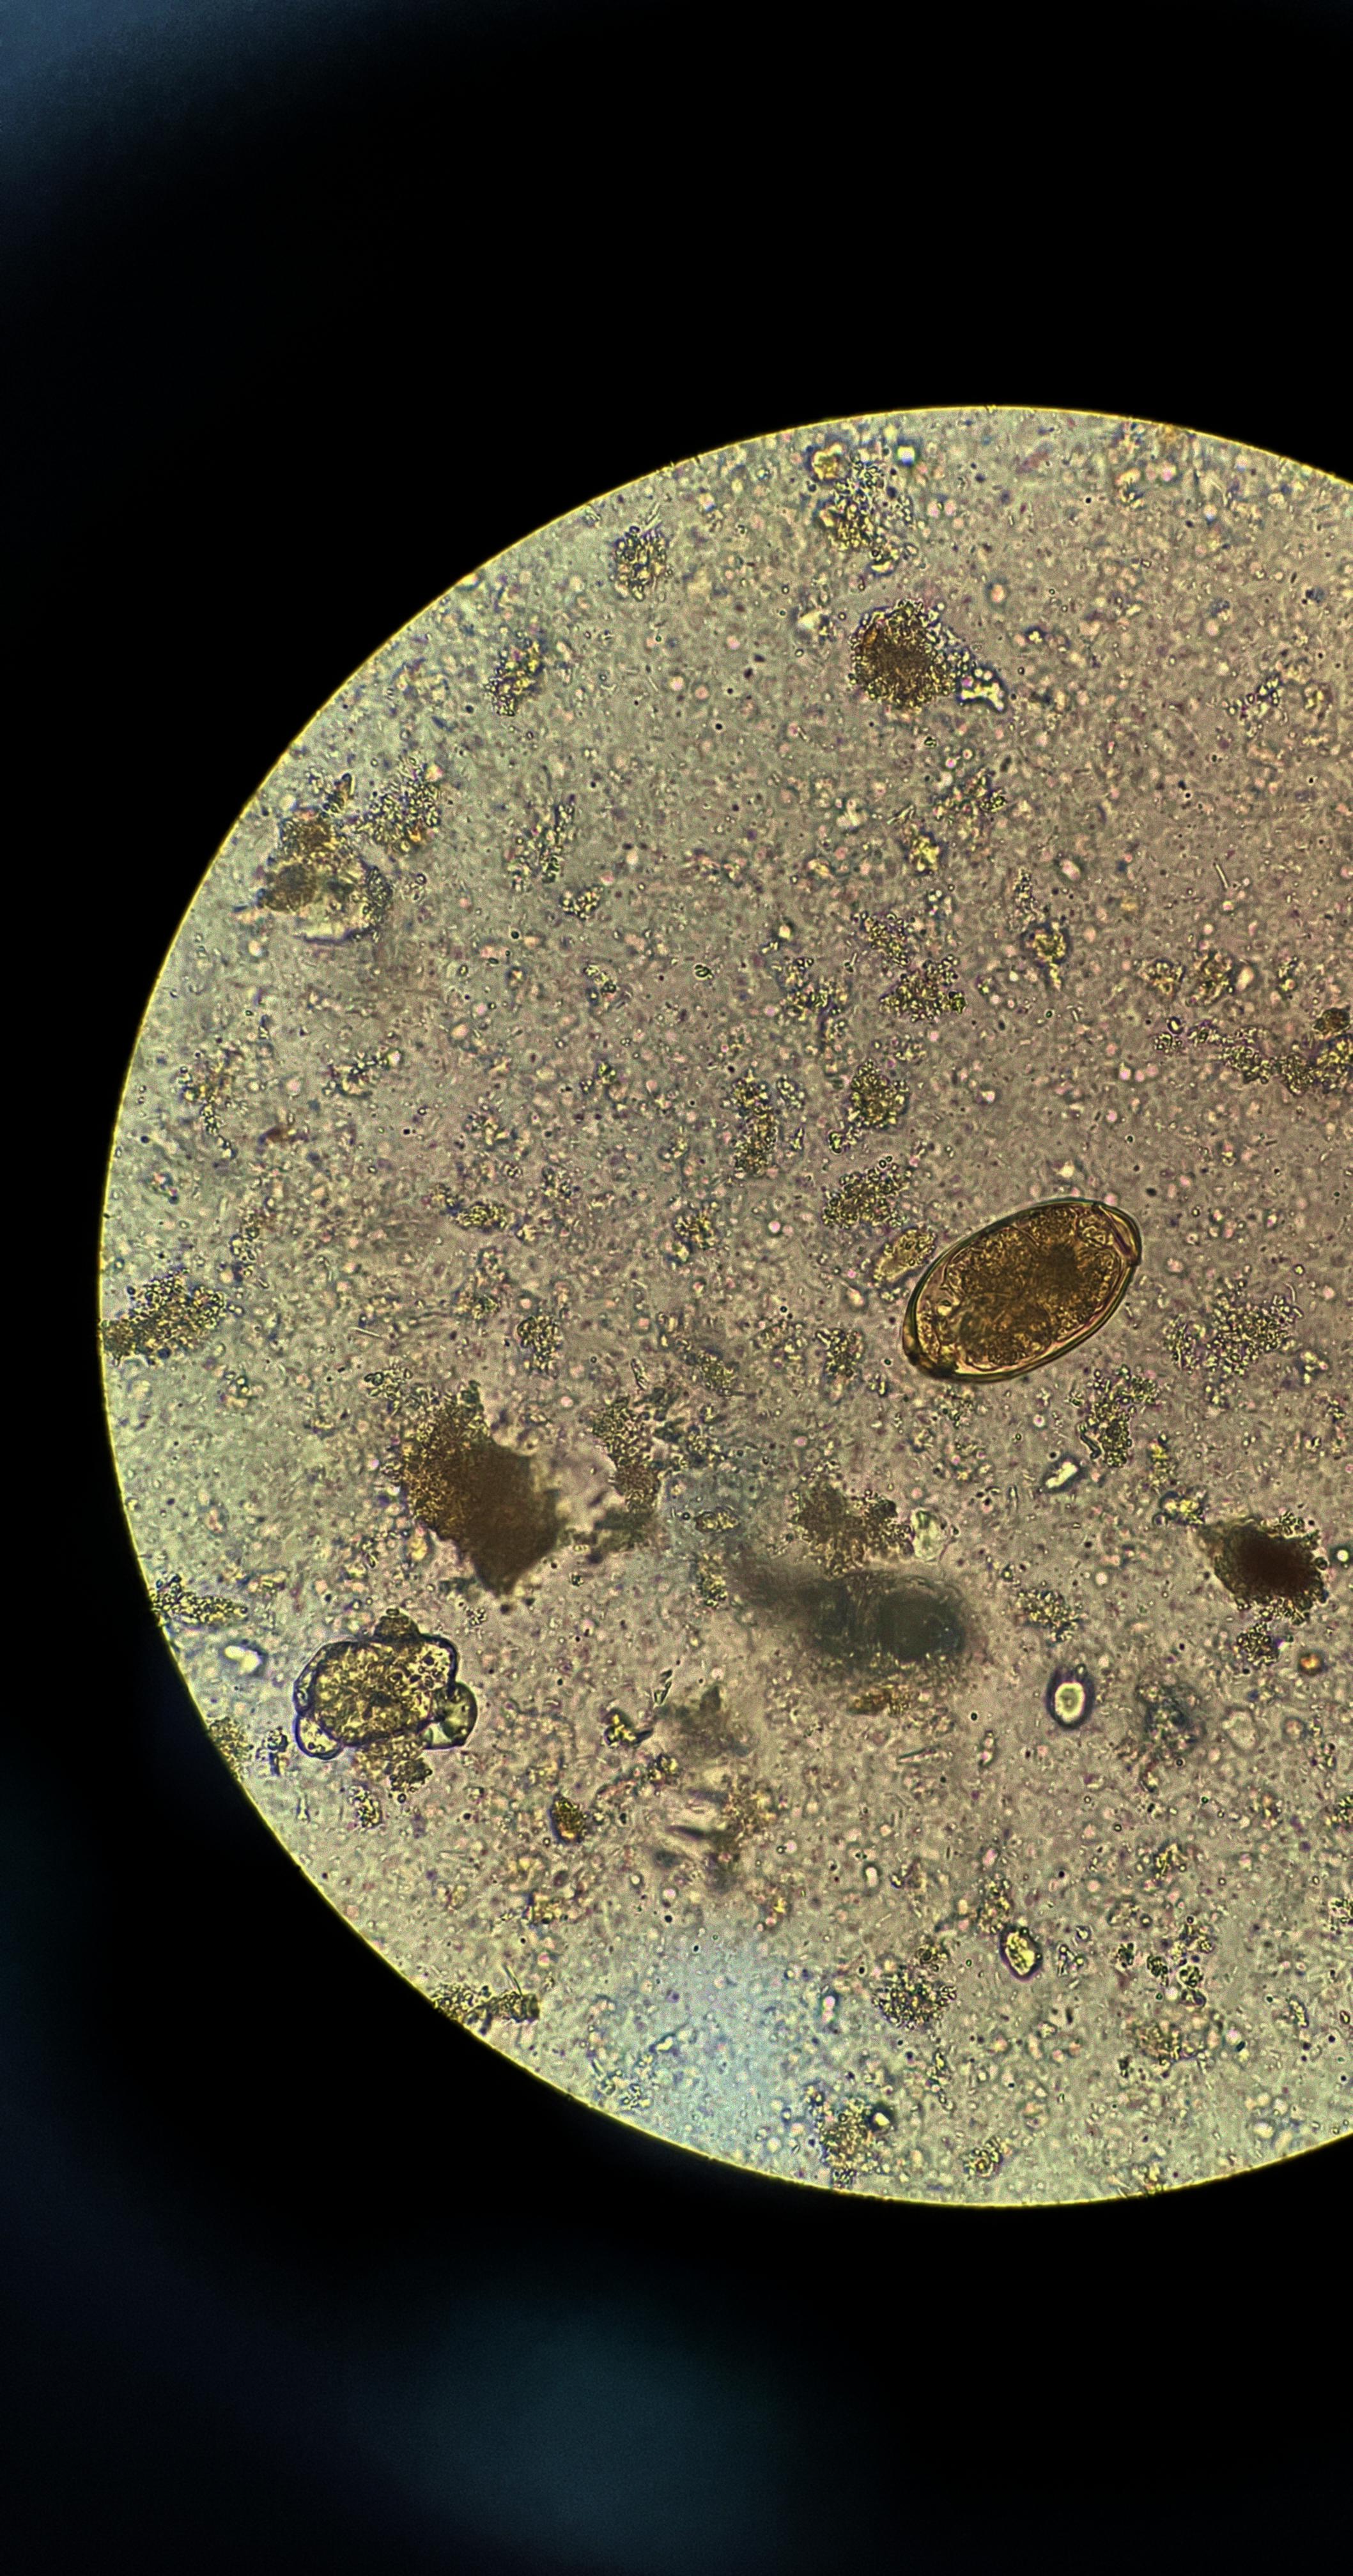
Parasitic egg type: Paragonimus spp